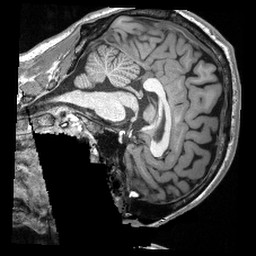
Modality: T1w
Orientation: sagittal
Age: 22
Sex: male